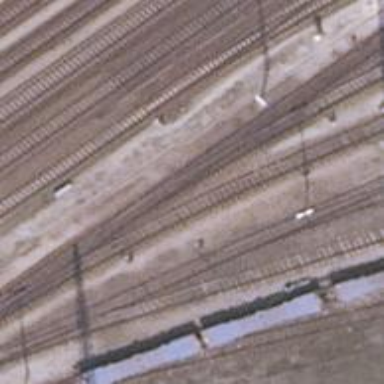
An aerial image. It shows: Railway switch.